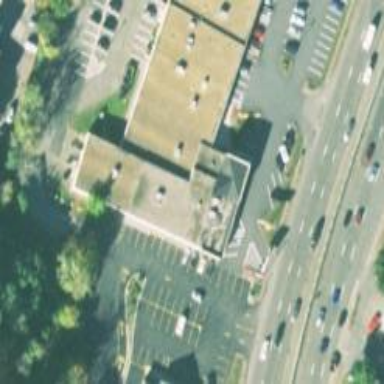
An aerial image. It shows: Retail building.